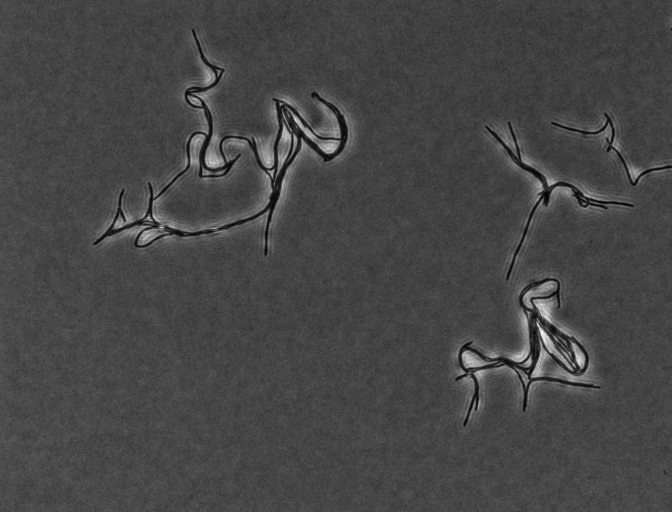
Phase contrast microscopy, 20x objective, 3 h incubation